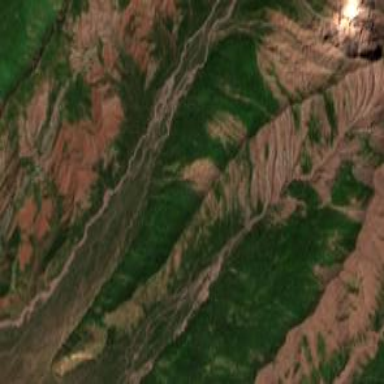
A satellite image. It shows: Natural ridge in the landscape.